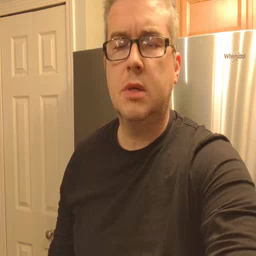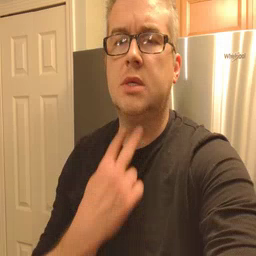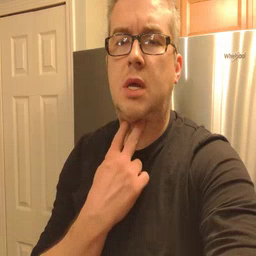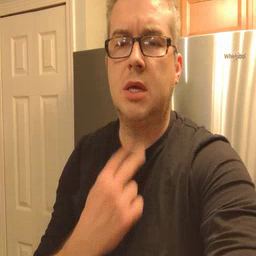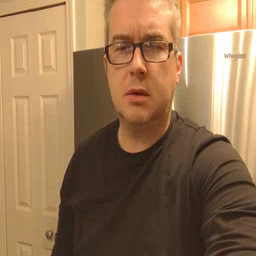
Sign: stuck